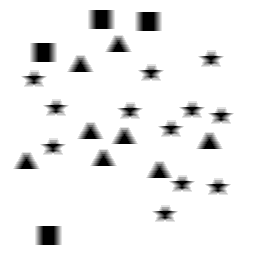
Squares: 4
Triangles: 8
Stars: 12
Total shapes: 24